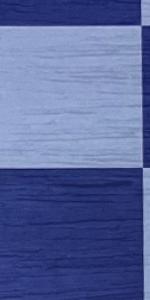
Label: Empty